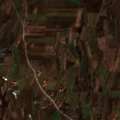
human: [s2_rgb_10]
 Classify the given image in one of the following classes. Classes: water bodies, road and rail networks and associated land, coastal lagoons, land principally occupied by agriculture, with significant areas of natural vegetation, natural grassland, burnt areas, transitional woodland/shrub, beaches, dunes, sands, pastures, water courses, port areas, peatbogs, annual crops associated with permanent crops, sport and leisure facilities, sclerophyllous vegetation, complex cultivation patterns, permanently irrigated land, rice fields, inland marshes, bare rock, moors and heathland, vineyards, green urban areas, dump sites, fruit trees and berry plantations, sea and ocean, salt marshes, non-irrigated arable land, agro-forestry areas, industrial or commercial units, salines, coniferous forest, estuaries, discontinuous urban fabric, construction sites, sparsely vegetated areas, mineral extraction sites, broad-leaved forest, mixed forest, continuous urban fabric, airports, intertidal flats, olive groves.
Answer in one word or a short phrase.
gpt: complex cultivation patterns